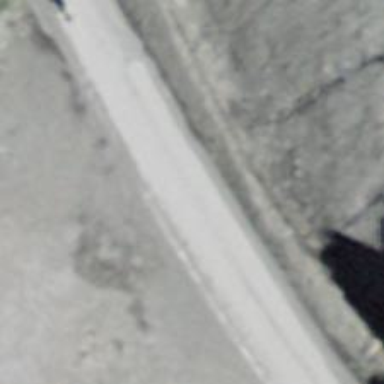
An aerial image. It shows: Tertiary road with asphalt surface.